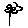
Label: flower